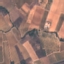
Land use / land cover class: PermanentCrop